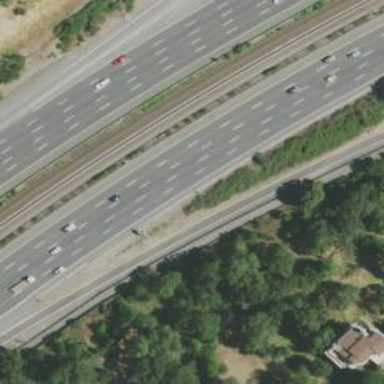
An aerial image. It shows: Motorway link.